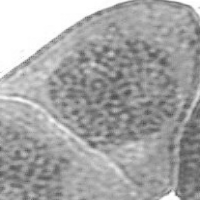
Label: prophase